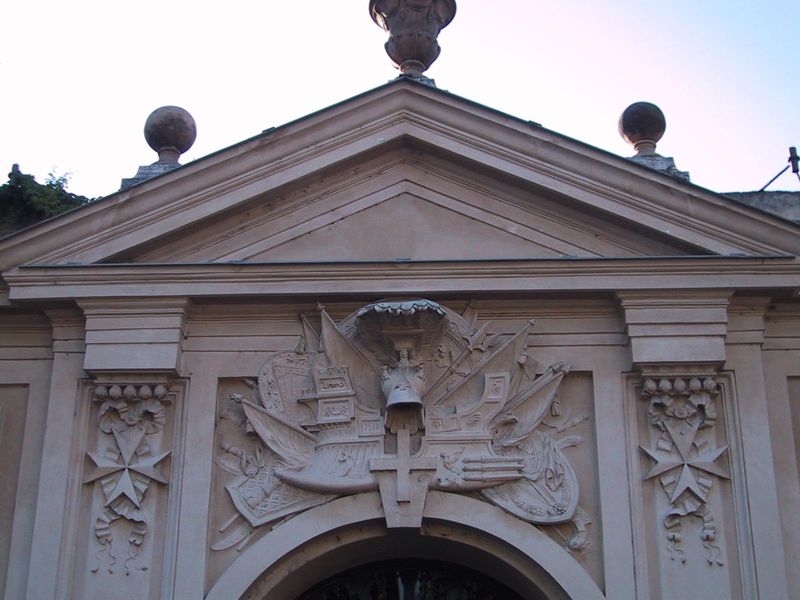
Titel: S. Maria del Priorato
Künstler: Giovanni Battista Piranesi
Standort: Rom, S. Maria del Priorato (EU - I - Latium)
Schlagwörter: himmel, weiß, braun, frankreich, dach, alt, barock, front, boot, skulptur, spanien, ansicht, bogen, fassade, giebel, foto, kreuz, stern, kugel, helm, neu, sims, antik, fritz, vorne, deutschöand, vorn, portugalgriechenland